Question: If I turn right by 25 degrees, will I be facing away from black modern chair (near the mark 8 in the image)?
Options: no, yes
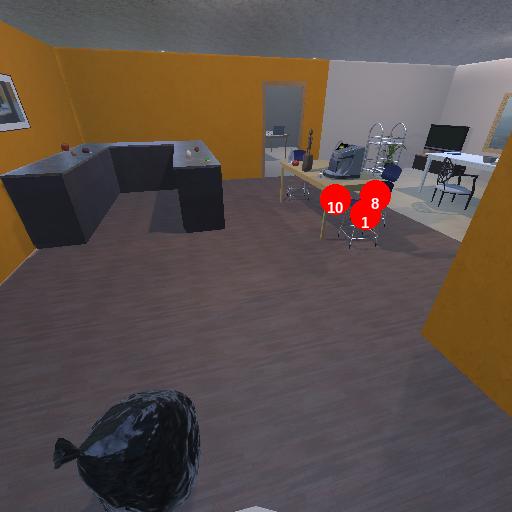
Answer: no